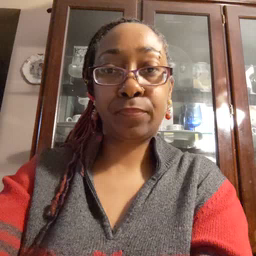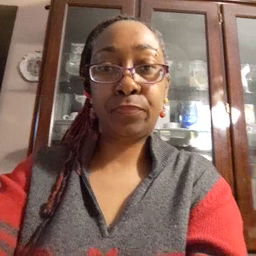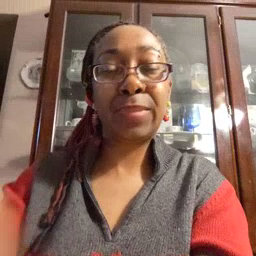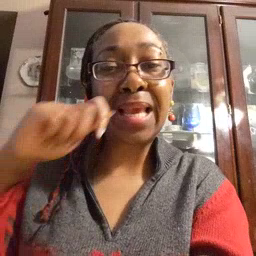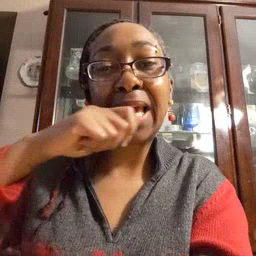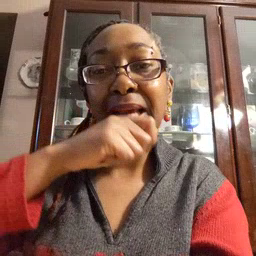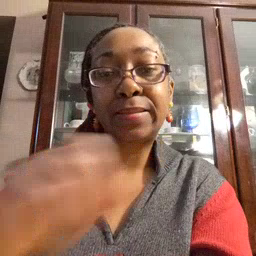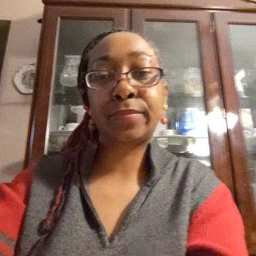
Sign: carrot